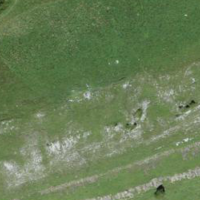
EUNIS habitat code: 23
Species observed at this site:
Pyrrhocorax graculus